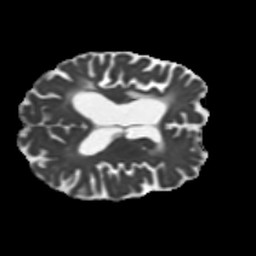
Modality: MD
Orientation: axial
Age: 63
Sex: female
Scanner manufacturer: siemens
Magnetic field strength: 3 T
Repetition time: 5.25 s
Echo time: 0.08 s